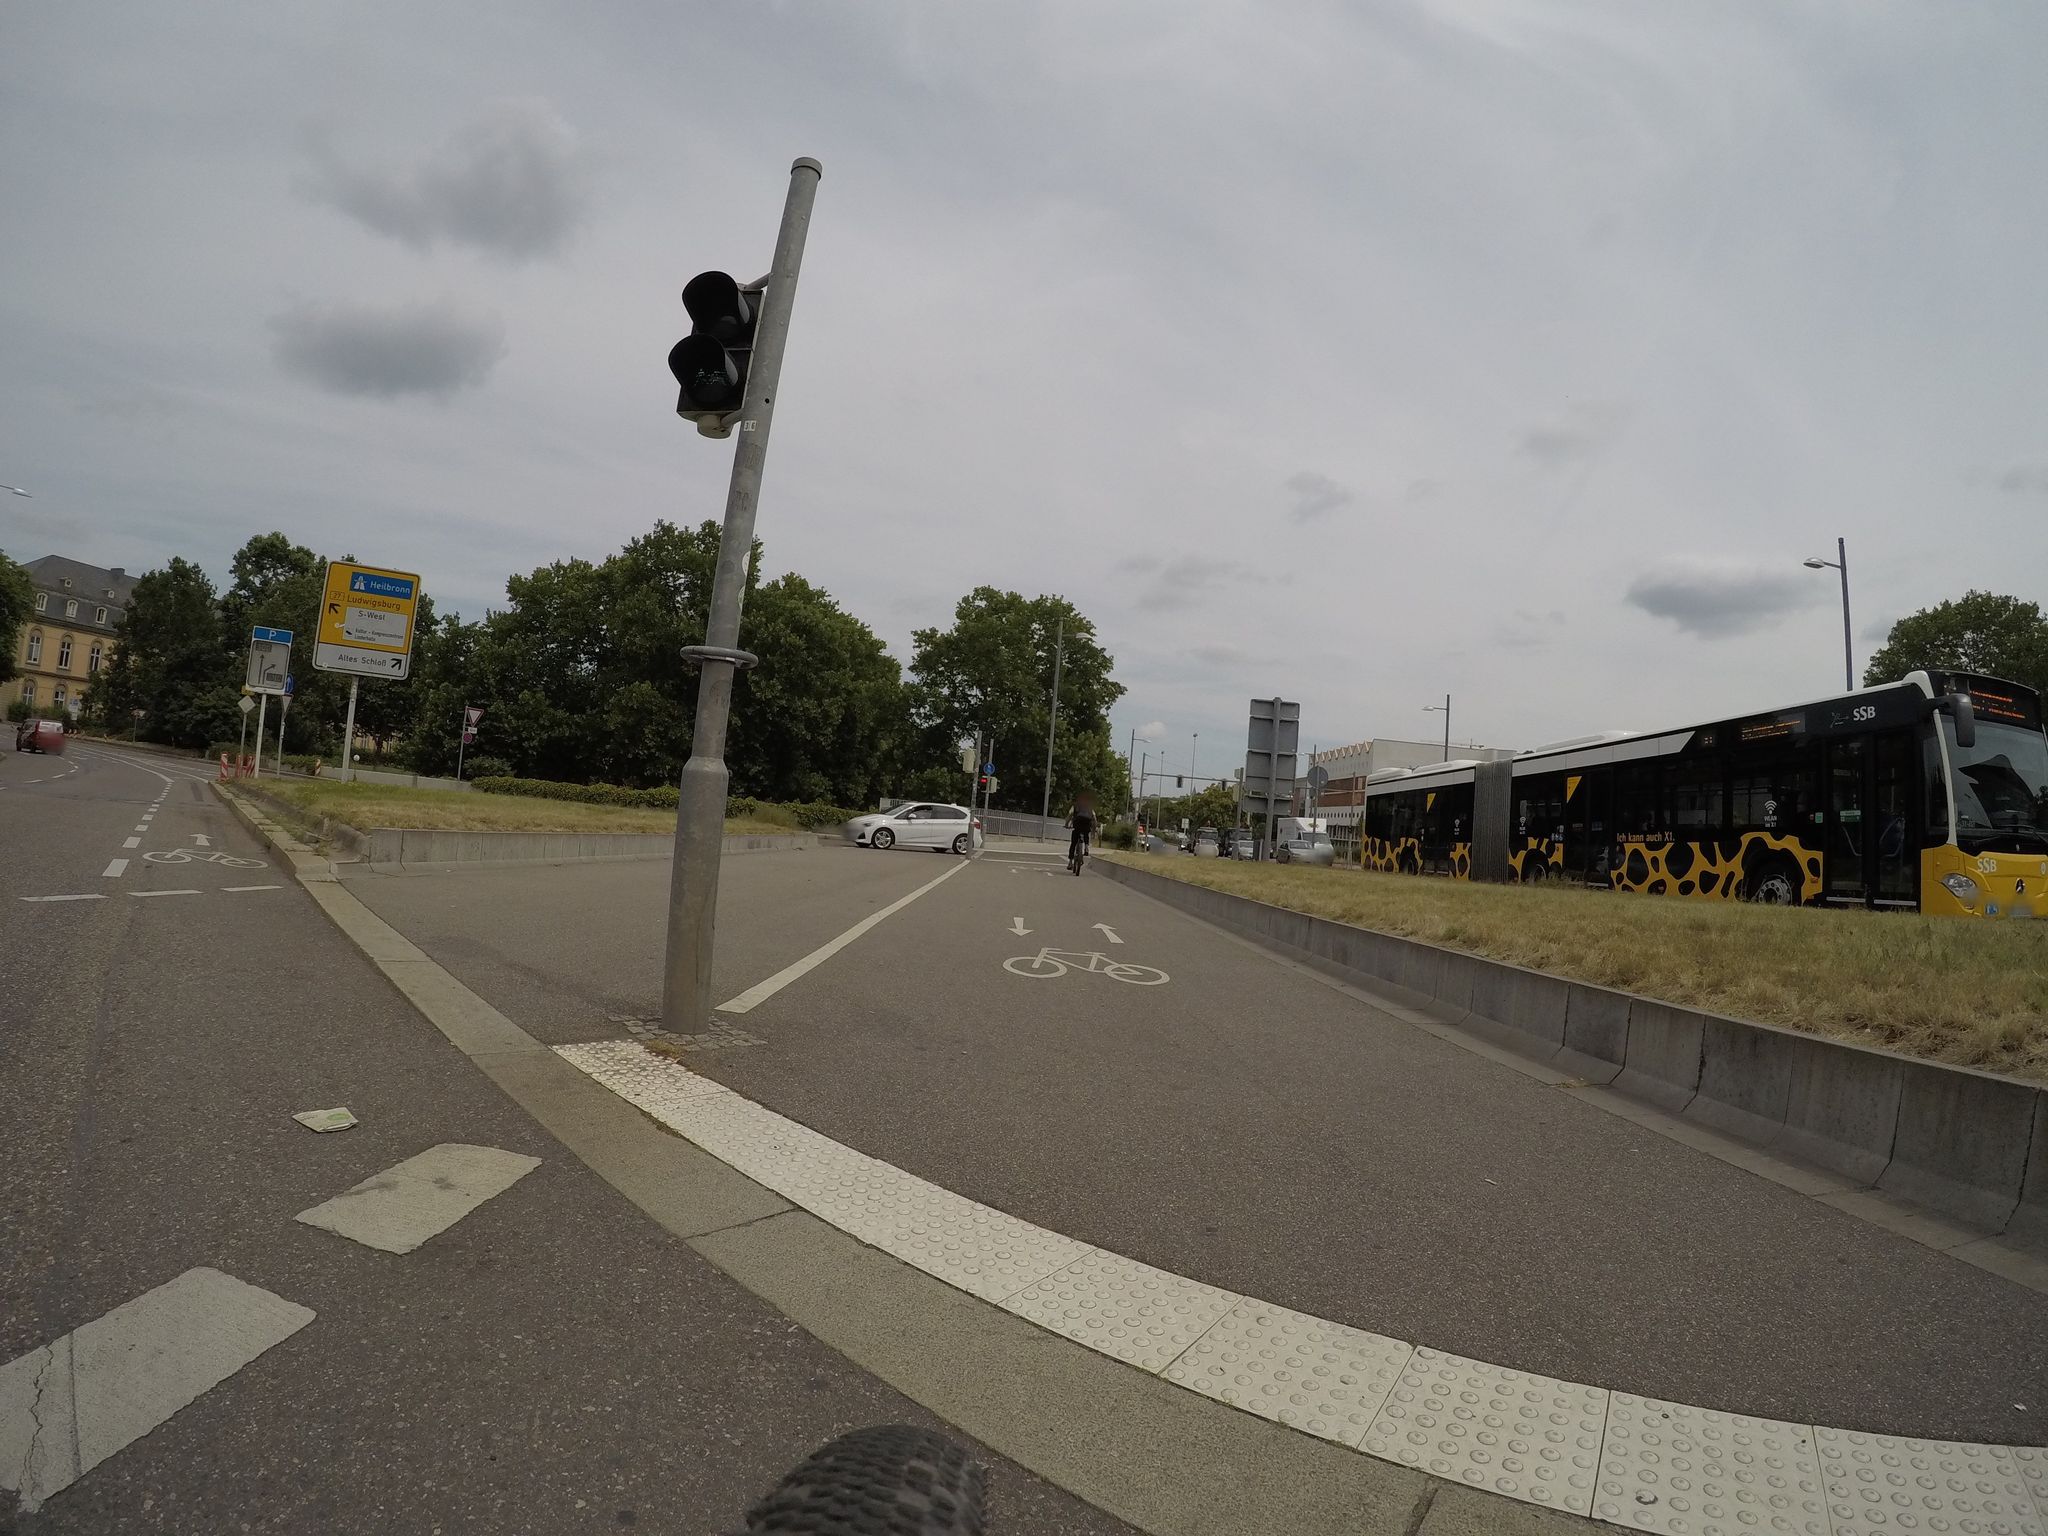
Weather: cloudy
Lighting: day
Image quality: good
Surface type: cycling surface
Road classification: path
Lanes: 2
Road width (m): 6
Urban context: urban centre
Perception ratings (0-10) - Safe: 4.4, Lively: 2.11, Beautiful: 7.54, Boring: 4.76, Depressing: 6.44, Wealthy: 2.92